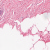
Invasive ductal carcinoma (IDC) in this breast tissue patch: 0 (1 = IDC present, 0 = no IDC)